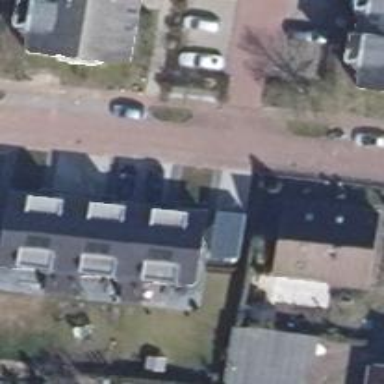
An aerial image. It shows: Living street.